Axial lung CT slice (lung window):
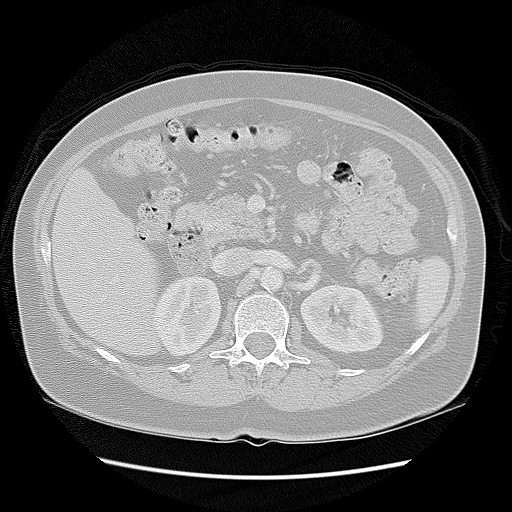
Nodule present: no